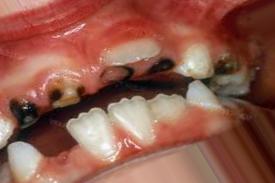
Condition: Caries